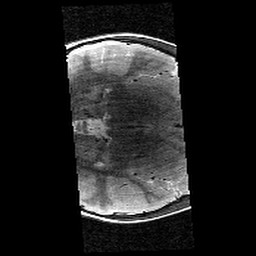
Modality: T2w
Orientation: axial
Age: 9
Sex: female
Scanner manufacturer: siemens
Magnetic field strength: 3 T
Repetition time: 9.23 s
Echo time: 0.067 s